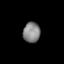
Tissue: lung
Cell type: Others
Senescence score: 0.1971
Nuclear area (px): 342
Mean DAPI intensity: 131.386